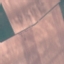
Land use / land cover: AnnualCrop